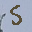
Label: 5